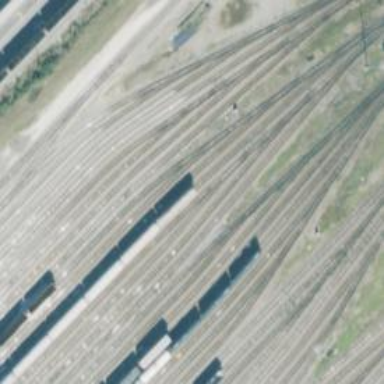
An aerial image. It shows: Railway yard.